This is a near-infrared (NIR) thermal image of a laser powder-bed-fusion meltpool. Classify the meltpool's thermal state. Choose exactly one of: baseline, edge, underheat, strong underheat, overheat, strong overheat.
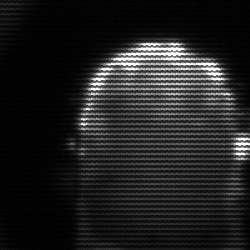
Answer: baseline